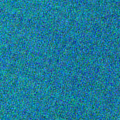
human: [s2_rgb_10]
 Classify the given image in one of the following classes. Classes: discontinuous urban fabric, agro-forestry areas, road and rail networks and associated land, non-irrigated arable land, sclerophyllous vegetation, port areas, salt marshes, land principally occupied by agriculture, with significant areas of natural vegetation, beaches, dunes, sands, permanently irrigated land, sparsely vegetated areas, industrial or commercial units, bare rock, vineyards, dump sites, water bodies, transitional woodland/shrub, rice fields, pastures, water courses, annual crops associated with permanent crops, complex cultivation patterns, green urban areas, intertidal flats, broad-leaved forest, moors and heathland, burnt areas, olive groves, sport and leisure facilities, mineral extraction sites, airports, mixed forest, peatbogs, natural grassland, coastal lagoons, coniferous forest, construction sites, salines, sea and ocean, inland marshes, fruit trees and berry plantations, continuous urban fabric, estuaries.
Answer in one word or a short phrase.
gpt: sea and ocean